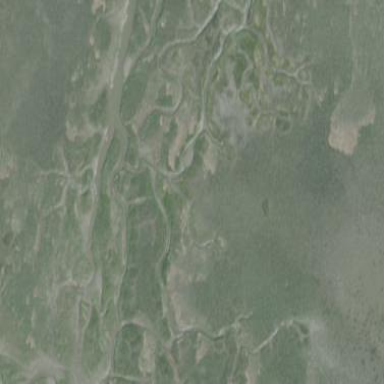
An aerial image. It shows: Saltmarsh wetland area.